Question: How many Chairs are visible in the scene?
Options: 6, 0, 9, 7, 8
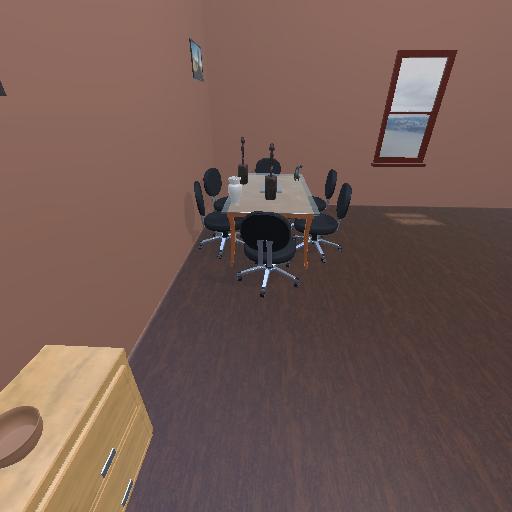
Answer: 6